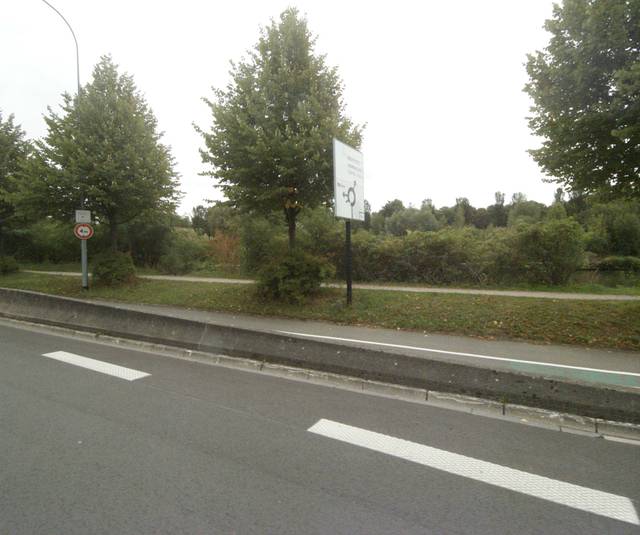
Region: France
Coordinates: 50.651, 3.05